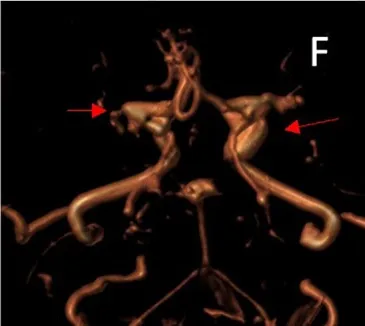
MRI performed at diagnosis. (E, F) MIP/3D TOF MRA: the coronal projection shows diffuse stenosis/dilatations of the vessels of the circle of Willis, with Moyamoya appearance, consisting in sub/occlusion of the middle cerebral arteries, stenosis of the anterior cerebral arteries (with a mouse-tail appearance), bilateral carotid siphons, basilar apex and tonsillar branch of the posterior-inferior cerebellar artery aneurysmal dilatation. The myriad of small collateral blood vessels including the rete mirabilis in the region of the perforating arteries is also visible. The red arrows point at the anomalies described.
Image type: radiology (mri)